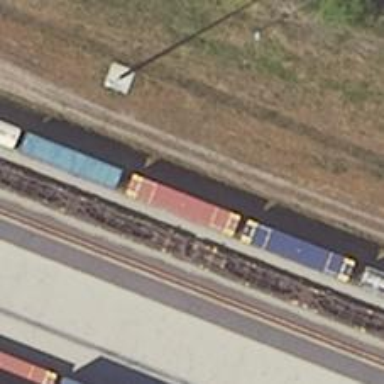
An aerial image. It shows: Abandoned railway yard.